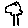
Label: tree